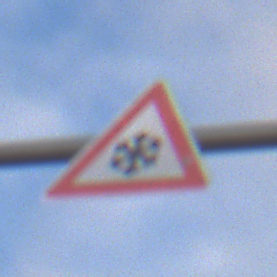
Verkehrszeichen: SchneeOderEisglaette
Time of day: SunriseSunset
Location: Outdoor (Suburban)
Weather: PartlyCloudy
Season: NotSpecified
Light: Natural